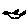
Label: bird